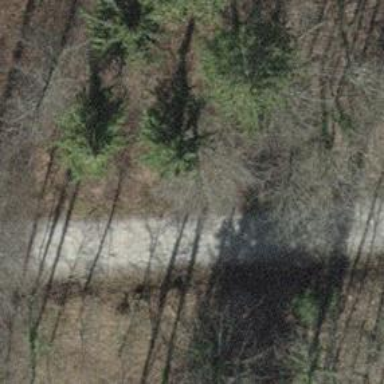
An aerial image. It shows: Compacted track with grade2 level.